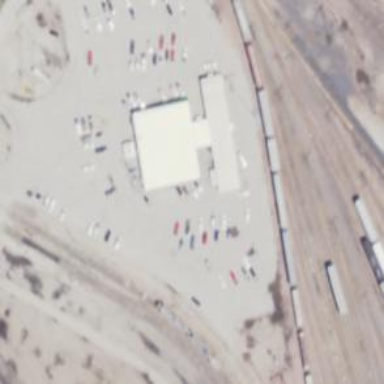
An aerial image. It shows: Railway yard.